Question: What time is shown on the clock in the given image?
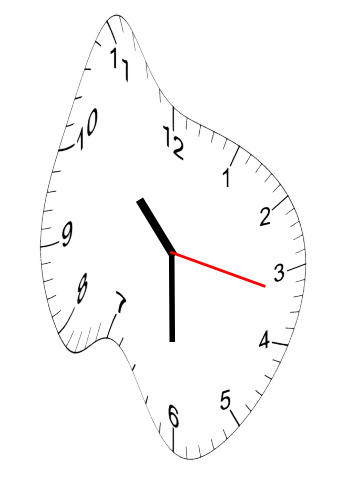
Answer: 10:30:17